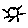
Label: sun